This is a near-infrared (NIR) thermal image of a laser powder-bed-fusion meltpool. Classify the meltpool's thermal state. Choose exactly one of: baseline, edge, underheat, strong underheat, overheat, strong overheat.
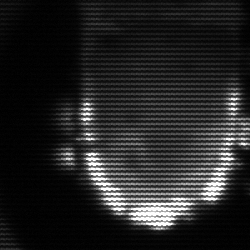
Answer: baseline